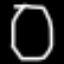
Label: octagon